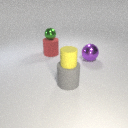
large purple metal sphere behind large gray rubber cylinder